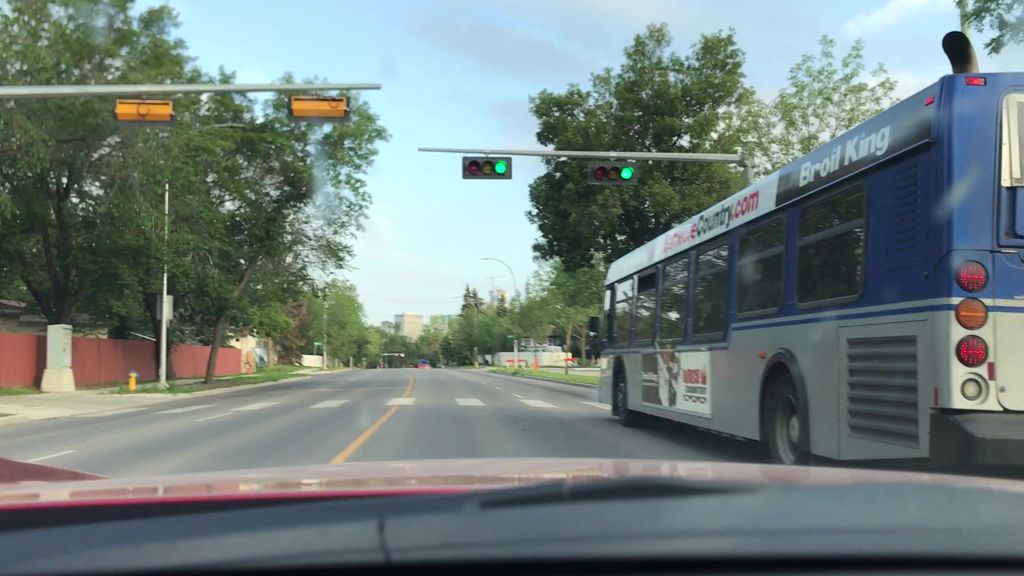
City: edmonton